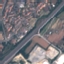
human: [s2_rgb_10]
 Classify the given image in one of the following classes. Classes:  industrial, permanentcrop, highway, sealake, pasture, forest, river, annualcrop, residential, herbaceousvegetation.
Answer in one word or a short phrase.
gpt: Highway